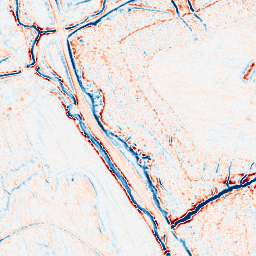
Category: edge_preserving
Decomposition family: bilateral
Decomposition parameters: d: 9
sigma_color: 50
sigma_space: 75
Upsampling method: cubic_catmull_rom
Upsampling parameters: scale: 4
Upsampling scale: 4